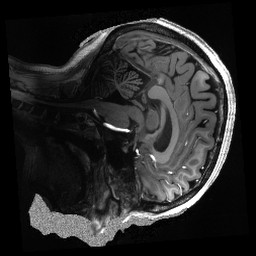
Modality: T1w
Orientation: sagittal
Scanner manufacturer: siemens
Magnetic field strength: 7 T
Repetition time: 3.82 s
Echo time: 0.00172 s